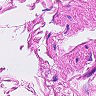
Metastatic tissue present: no